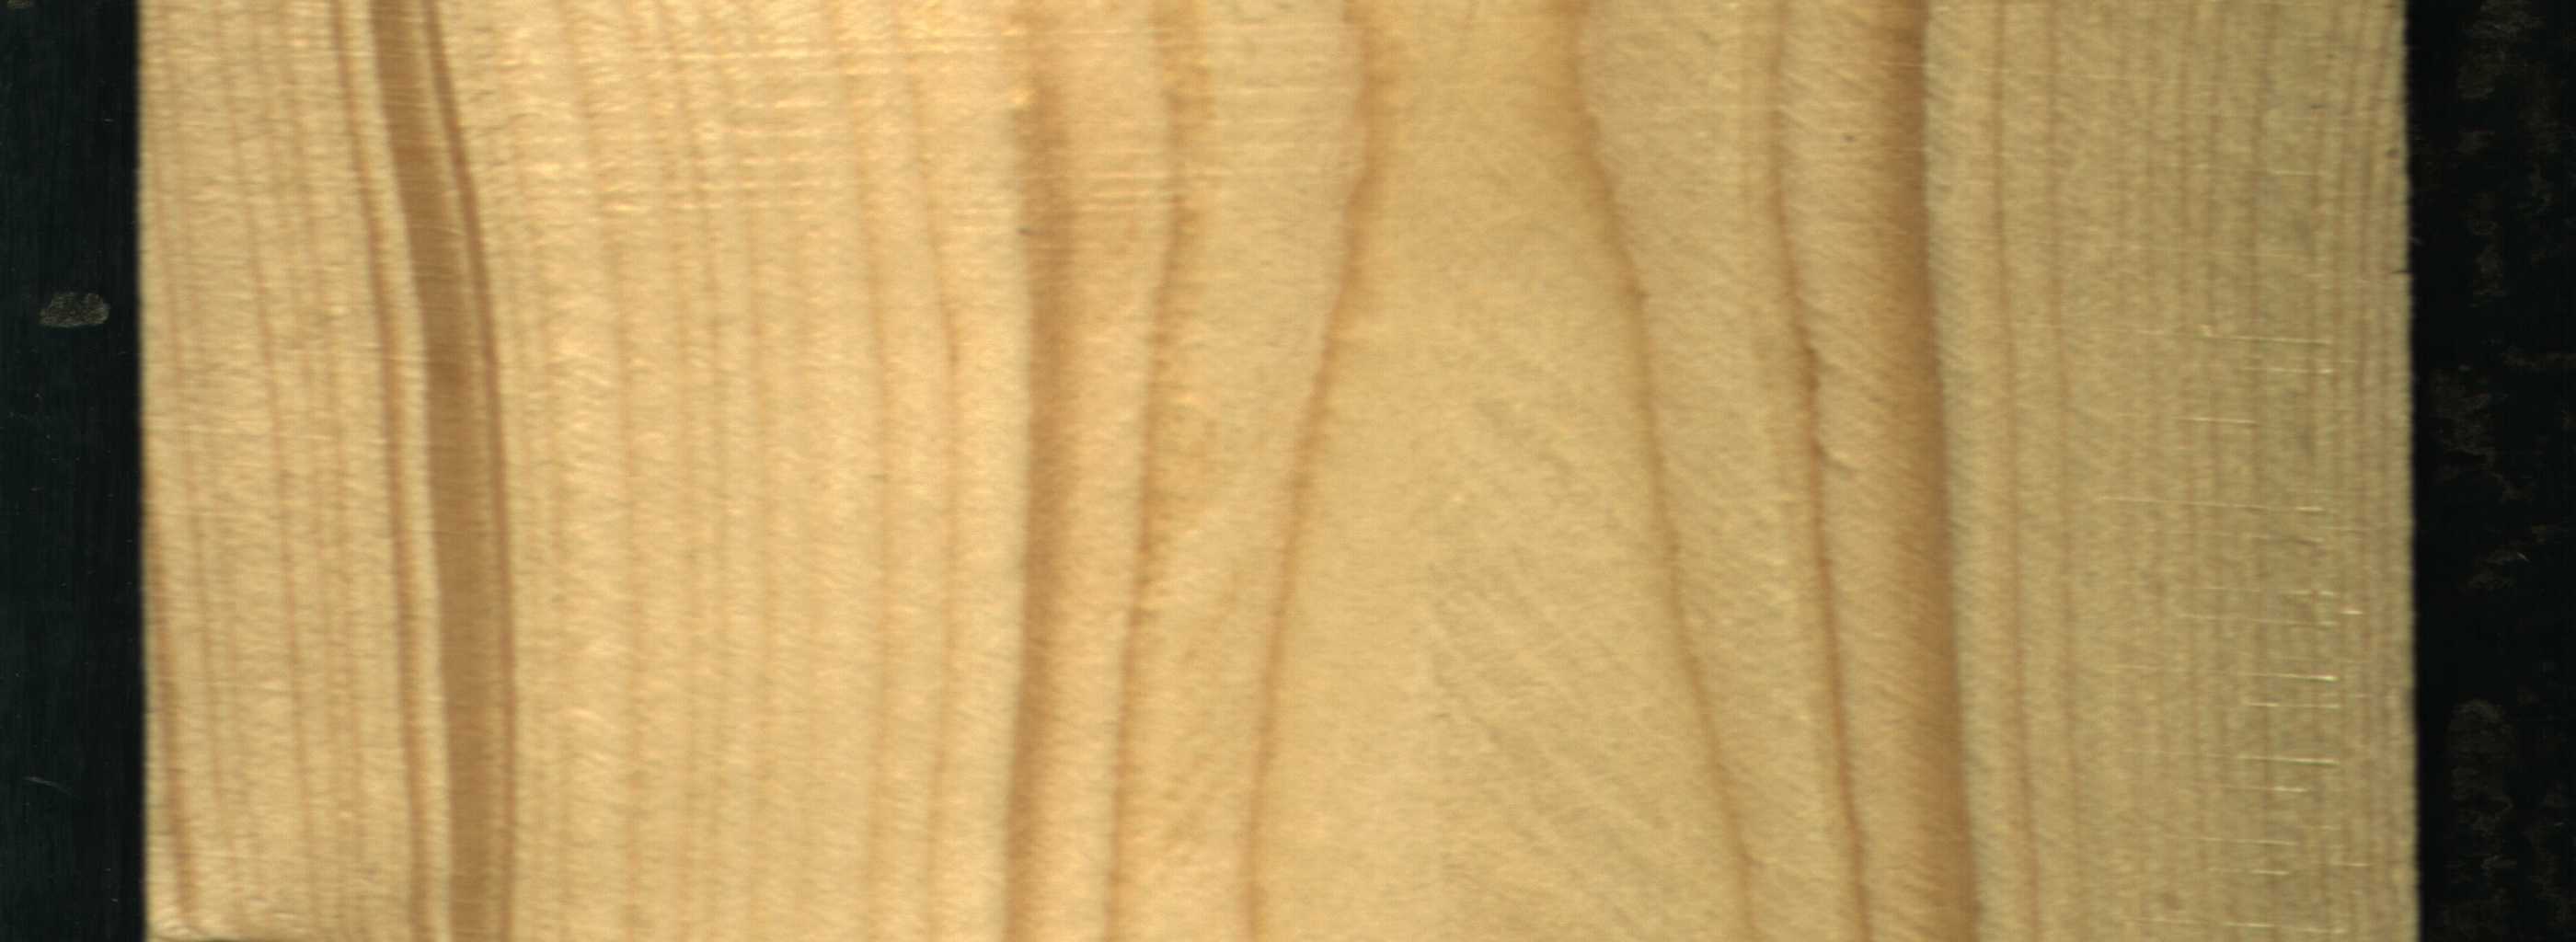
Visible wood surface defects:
Quartzity